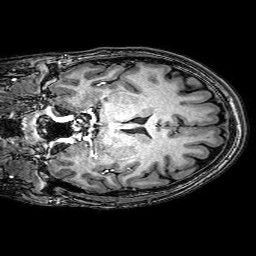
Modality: T1w
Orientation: coronal
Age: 30
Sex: male
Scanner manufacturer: philips
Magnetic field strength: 3 T
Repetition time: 0.009 s
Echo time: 0.0035 s